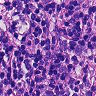
Metastatic tissue present: yes